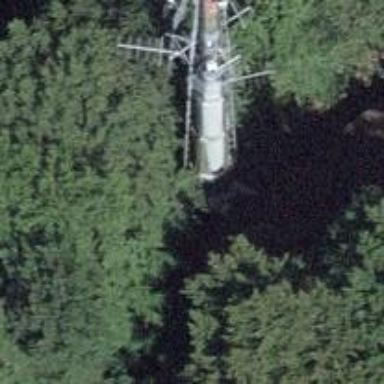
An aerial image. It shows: Mast tower used for communication.